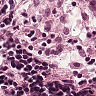
Metastatic tissue present: no